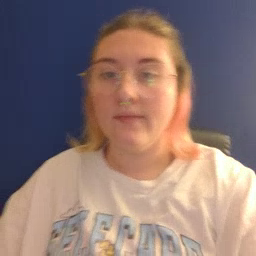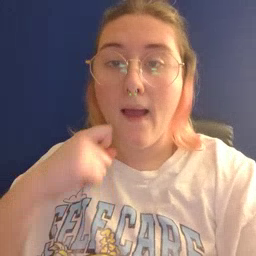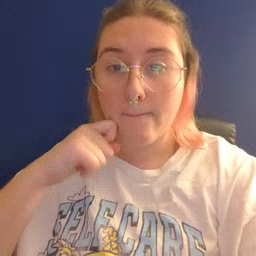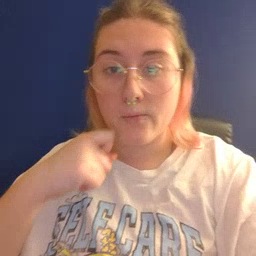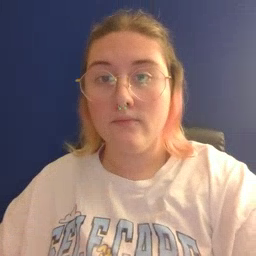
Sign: apple